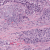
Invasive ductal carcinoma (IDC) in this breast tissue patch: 1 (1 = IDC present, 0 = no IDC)